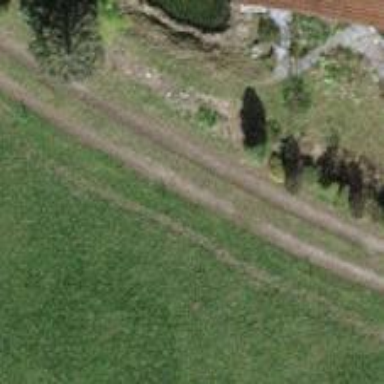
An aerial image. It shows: Track with grade 5 tracktype.